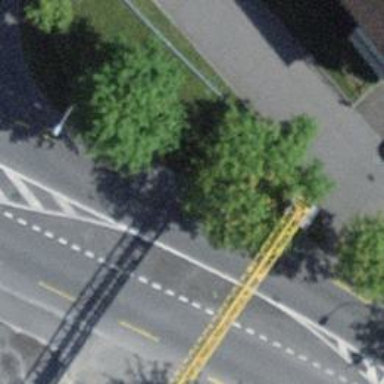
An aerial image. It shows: Asphalt sidewalk along the footway.